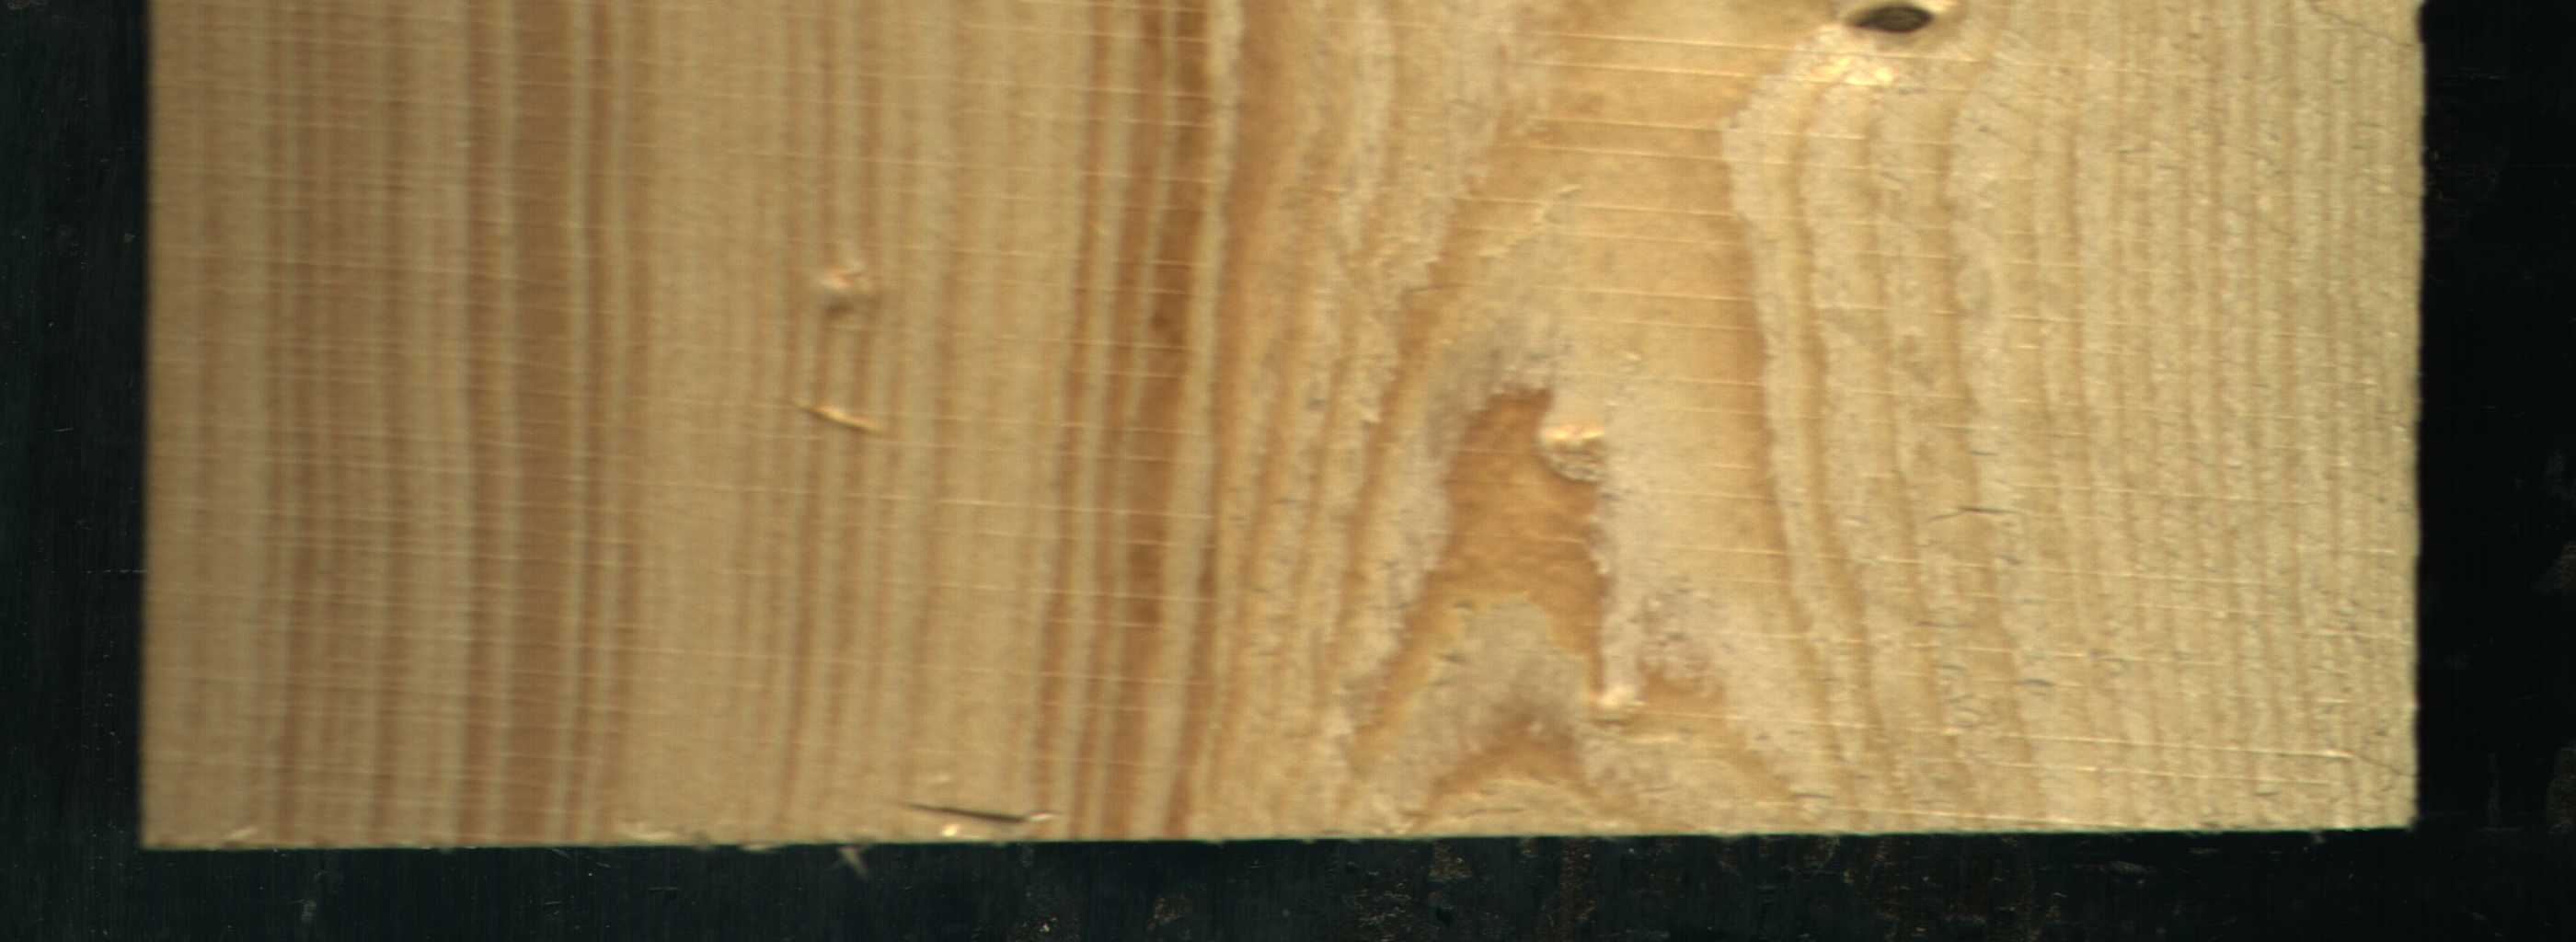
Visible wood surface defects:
Live_Knot